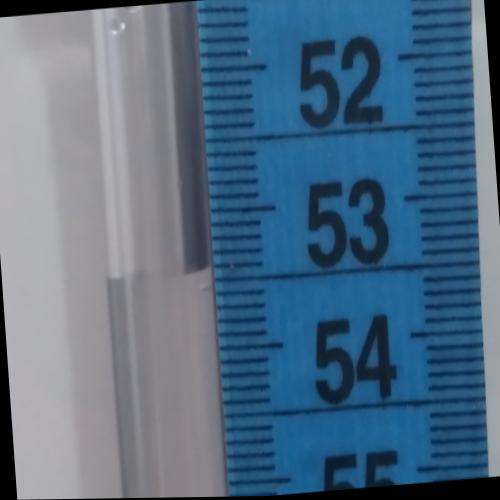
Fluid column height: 53.4 cm